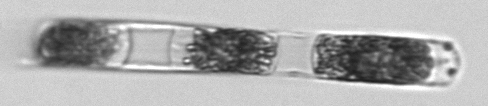
Label: Hemiaulus